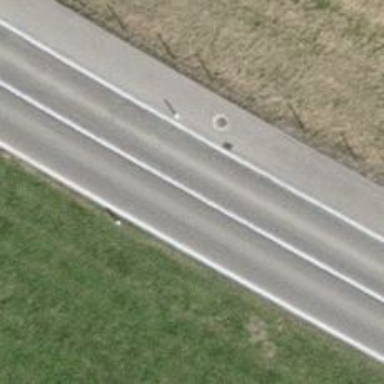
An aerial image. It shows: Asphalt road classified as primary highway.